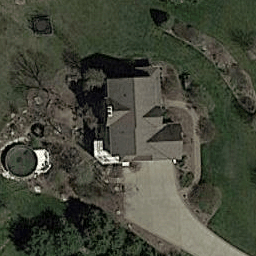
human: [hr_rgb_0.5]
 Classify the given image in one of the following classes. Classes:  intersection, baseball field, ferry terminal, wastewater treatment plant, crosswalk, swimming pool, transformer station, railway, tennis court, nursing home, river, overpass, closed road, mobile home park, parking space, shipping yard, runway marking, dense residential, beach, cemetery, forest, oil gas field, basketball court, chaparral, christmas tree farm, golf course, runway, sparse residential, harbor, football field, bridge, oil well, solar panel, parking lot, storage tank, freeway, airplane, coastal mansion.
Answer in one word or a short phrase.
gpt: sparse residential